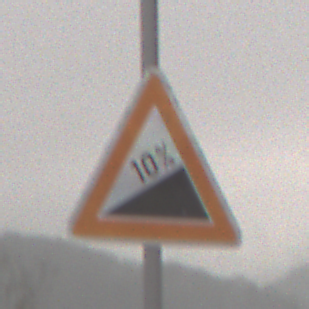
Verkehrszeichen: Steigung10
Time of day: Midday
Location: Outdoor (Nature)
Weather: Overcast
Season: Winter
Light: Natural